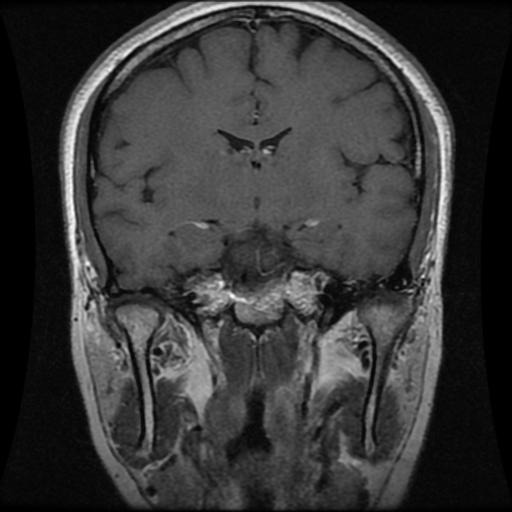
Label: pituitary